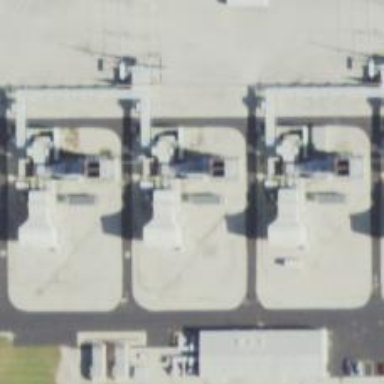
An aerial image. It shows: Gas turbine power generator.